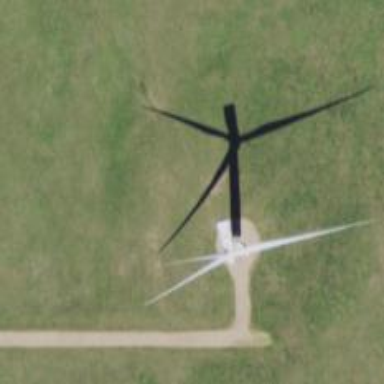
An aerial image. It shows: Wind generator powered by horizontal axis wind turbine.